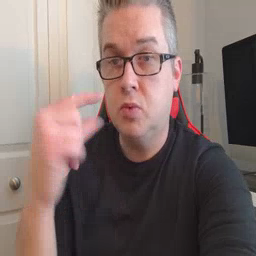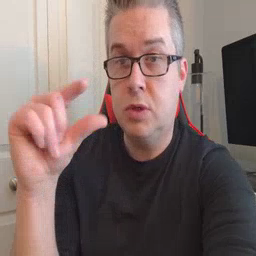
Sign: green